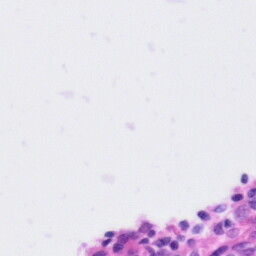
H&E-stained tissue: Tonsil